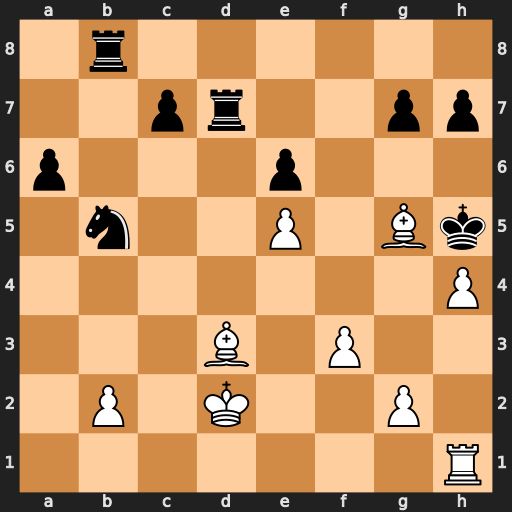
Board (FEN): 1r6/2pr2pp/p3p3/1n2P1Bk/7P/3B1P2/1P1K2P1/7R
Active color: w
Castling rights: -
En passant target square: -
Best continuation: g4#